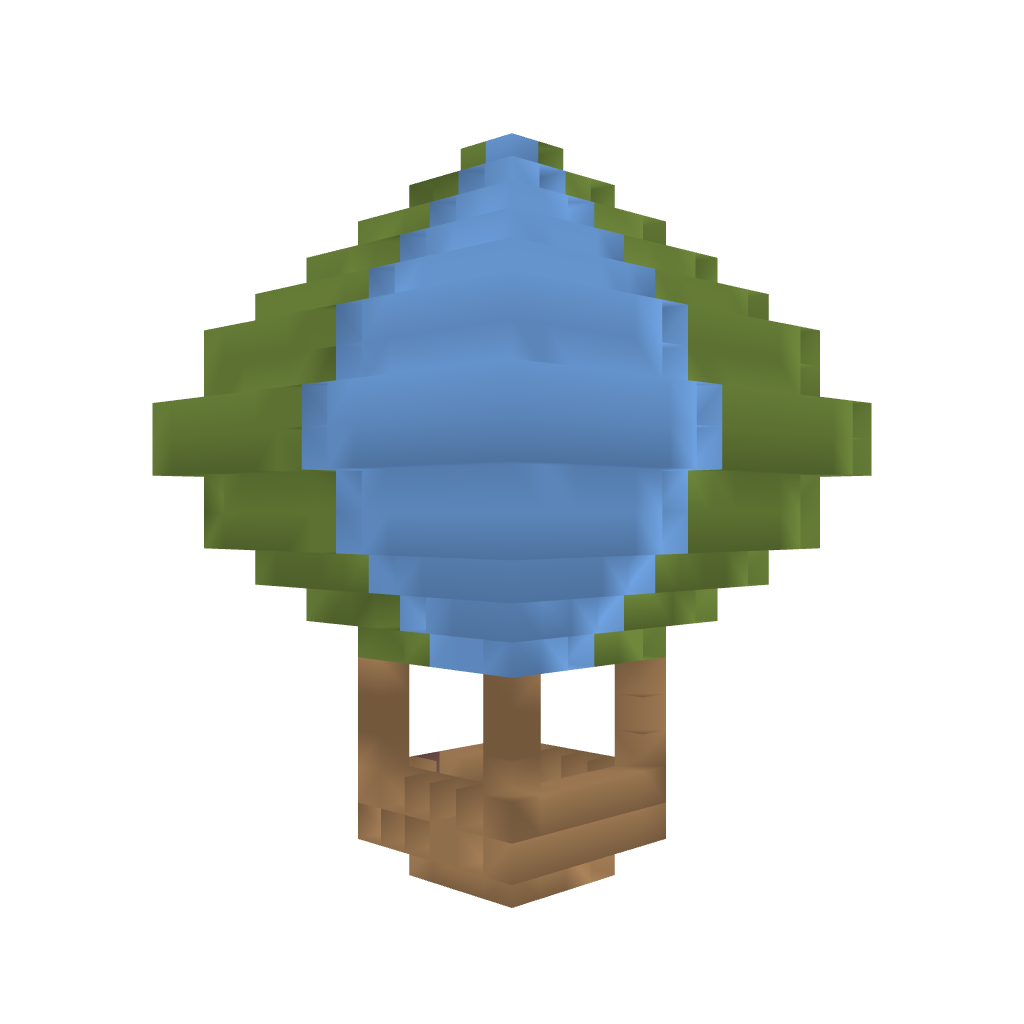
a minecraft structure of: Hot air balloon high quality